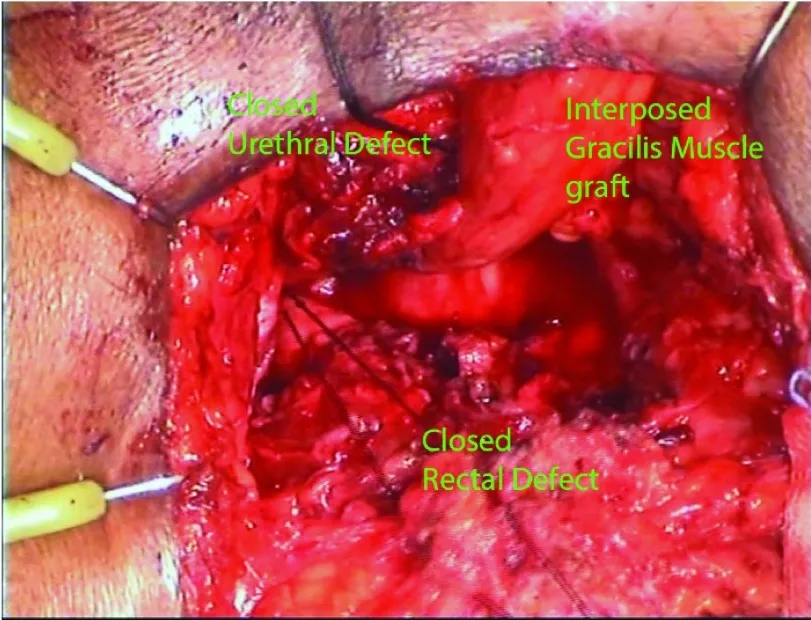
Gracilis muscle flap interposed and fixed between rectal and urethal repair.
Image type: medical_photograph (other_medical_photograph)